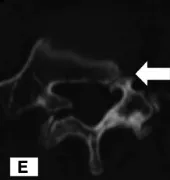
Typical images of Case 2. Postoperative CT demonstrated that bony fusion occurred at the preoperative pedicle cleft (G,H) site.
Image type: radiology (ct)